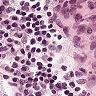
Metastatic tissue present: no